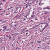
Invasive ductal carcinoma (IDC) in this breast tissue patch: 1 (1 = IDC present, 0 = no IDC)